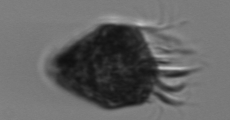
Label: Strombidium_morphotype2